Aerial crown-view tile of a tropical tree (Barro Colorado Island, Panama), acquired 20240918:
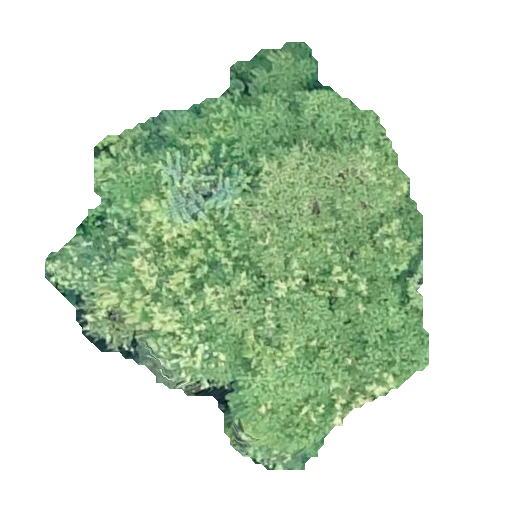
Species: Tachigali panamensis
GBIF accepted scientific name: Tachigali panamensis
Crown area: 160.753 m²